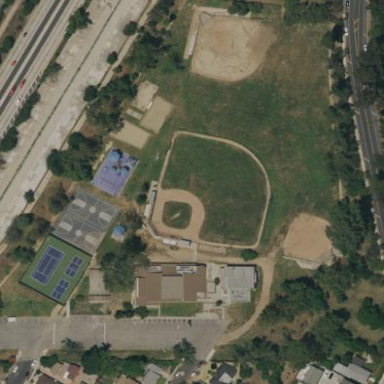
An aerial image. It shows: Baseball pitch for leisure and sports activities.